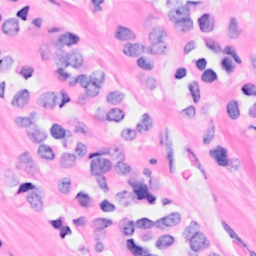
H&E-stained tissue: Breast